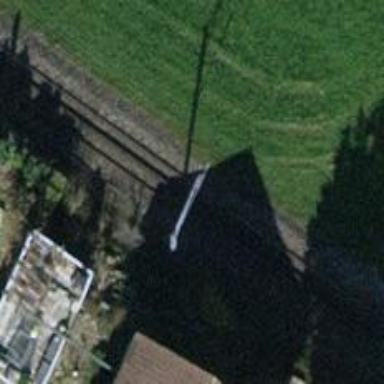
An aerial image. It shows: Solitary milestone along the railway.